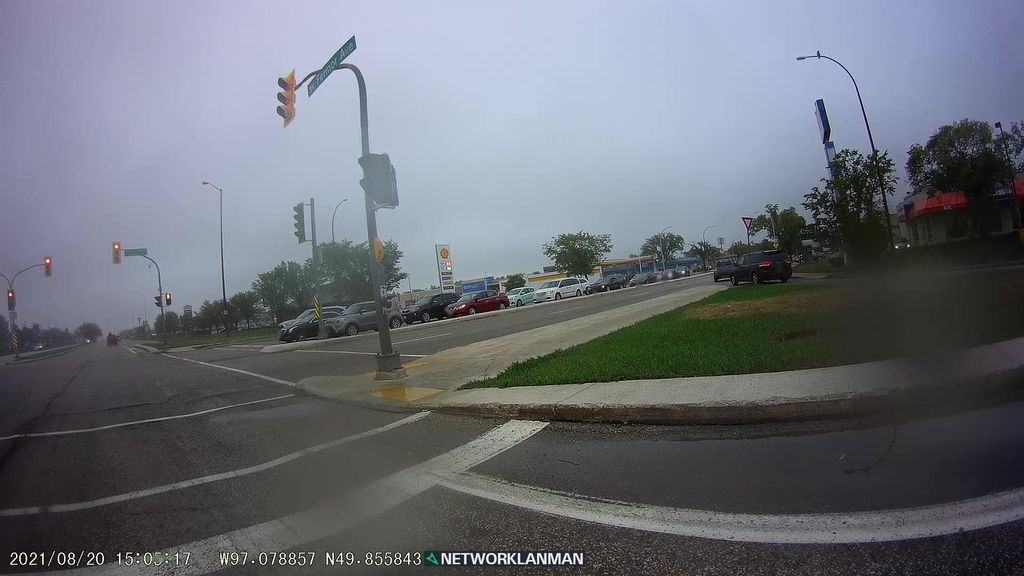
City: winnipeg